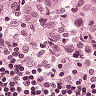
Metastatic tissue present: yes